Question: I am very new to WPF and cannot seem to get my form to display correctly. I expected to have 6 rows. The first three should have buttons in them and the last 3 contain further grids. I was following code from an NHibernate ebook but it does not seem to display correctly. Could someone take a look at this code and suggest any possible errors:
'''
<av:Window x:Class="Chapter2.MainWindow" xmlns="http://schemas.microsoft.com/winfx/2006/xaml/presentation" xmlns:x="http://schemas.microsoft.com/winfx/2006/xaml" xmlns:av="http://schemas.microsoft.com/winfx/2006/xaml/presentation" Title="Product Inventory" mc:Ignorable="d" xmlns:d="http://schemas.microsoft.com/expression/blend/2008" xmlns:mc="http://schemas.openxmlformats.org/markup-compatibility/2006" d:DesignHeight="493" d:DesignWidth="566" SizeToContent="WidthAndHeight">
<av:Grid>
<av:Grid.RowDefinitions>
<av:RowDefinition Height="auto" />
<av:RowDefinition Height="auto" />
<av:RowDefinition Height="auto" />
<av:RowDefinition Height="*" />
<av:RowDefinition Height="*" />
<av:RowDefinition Height="*" />
</av:Grid.RowDefinitions>
<av:Button x:Name="btnCreateDatabase" Content="Create Database" Click="BtnCreateSessionFactoryClick"/>
<av:Button x:Name="btnCreateSessionFactory" Content="Create Session Factory" Click="BtnCreateSessionFactoryClick" av:Grid.Row="1"/>
<av:Button x:Name="btnCreateSession" Content="Create Session" Click="BtnCreateSessionClick" av:Grid.Row="2" />
<av:Grid x:Name = "CategoryGrid" av:Grid.Row="3" Margin="0 10 0 0">
<av:Grid.ColumnDefinitions>
<av:ColumnDefinition Width="Auto"/>
<av:ColumnDefinition Width="*"/>
</av:Grid.ColumnDefinitions>
<av:Grid.RowDefinitions>
<av:RowDefinition Height="Auto" />
<av:RowDefinition Height="Auto" />
<av:RowDefinition Height="Auto" />
</av:Grid.RowDefinitions>
<av:TextBlock Text="Category Name:"/>
<av:TextBlock Text="Category Description:" av:Grid.Row="1"/>
<av:TextBox x:Name="txtCategoryName" av:Grid.Column="1"/>
<av:TextBox x:Name="txtCategoryDescription" av:Grid.Row="1" av:Grid.Column="1"/>
<av:Button x:Name="btnAddCategory" Content="Add Category" av:Grid.Row="2" Click="BtnAddCategoryClick" />
</av:Grid>
<av:Grid x:Name = "ProductGrid" Margin="1,0,-1,131" av:Grid.Row="4">
<av:Grid.ColumnDefinitions>
<av:ColumnDefinition Width="Auto"/>
<av:ColumnDefinition Width="*"/>
</av:Grid.ColumnDefinitions>
<av:Grid.RowDefinitions>
<av:RowDefinition Height="Auto" />
<av:RowDefinition Height="Auto" />
<av:RowDefinition Height="Auto" />
</av:Grid.RowDefinitions>
<av:TextBlock Text="Category Name:"/>
<av:TextBlock Text="Category Description:" av:Grid.Row="1"/>
<av:TextBox x:Name="txtProductName" av:Grid.Column="1"/>
<av:TextBox x:Name="txtProductDescription" av:Grid.Row="1" av:Grid.Column="1"/>
<av:Button x:Name="btnAddProduct" Content="Add Product" av:Grid.Row="2" Click="BtnAddCategoryClick" />
</av:Grid>
<av:Grid x:Name = "LoadCategoryGrid" av:Grid.Row="5" Margin="1,0,-1,0" >
<av:Grid.ColumnDefinitions>
<av:ColumnDefinition Width="278"/>
<av:ColumnDefinition Width="265"/>
</av:Grid.ColumnDefinitions>
<av:Grid.RowDefinitions>
<av:RowDefinition Height="Auto" />
</av:Grid.RowDefinitions>
<av:Button x:Name="btnLoadCategories" Content="Load Categories" VerticalAlignment="Top" Click="BtnLoadCategoriesClick" Margin="0,188,186,0" />
<av:ListBox x:Name="lstCategories" Margin="52,188,-55,-10" av:Grid.Column="1" />
</av:Grid>
</av:Grid>
'''

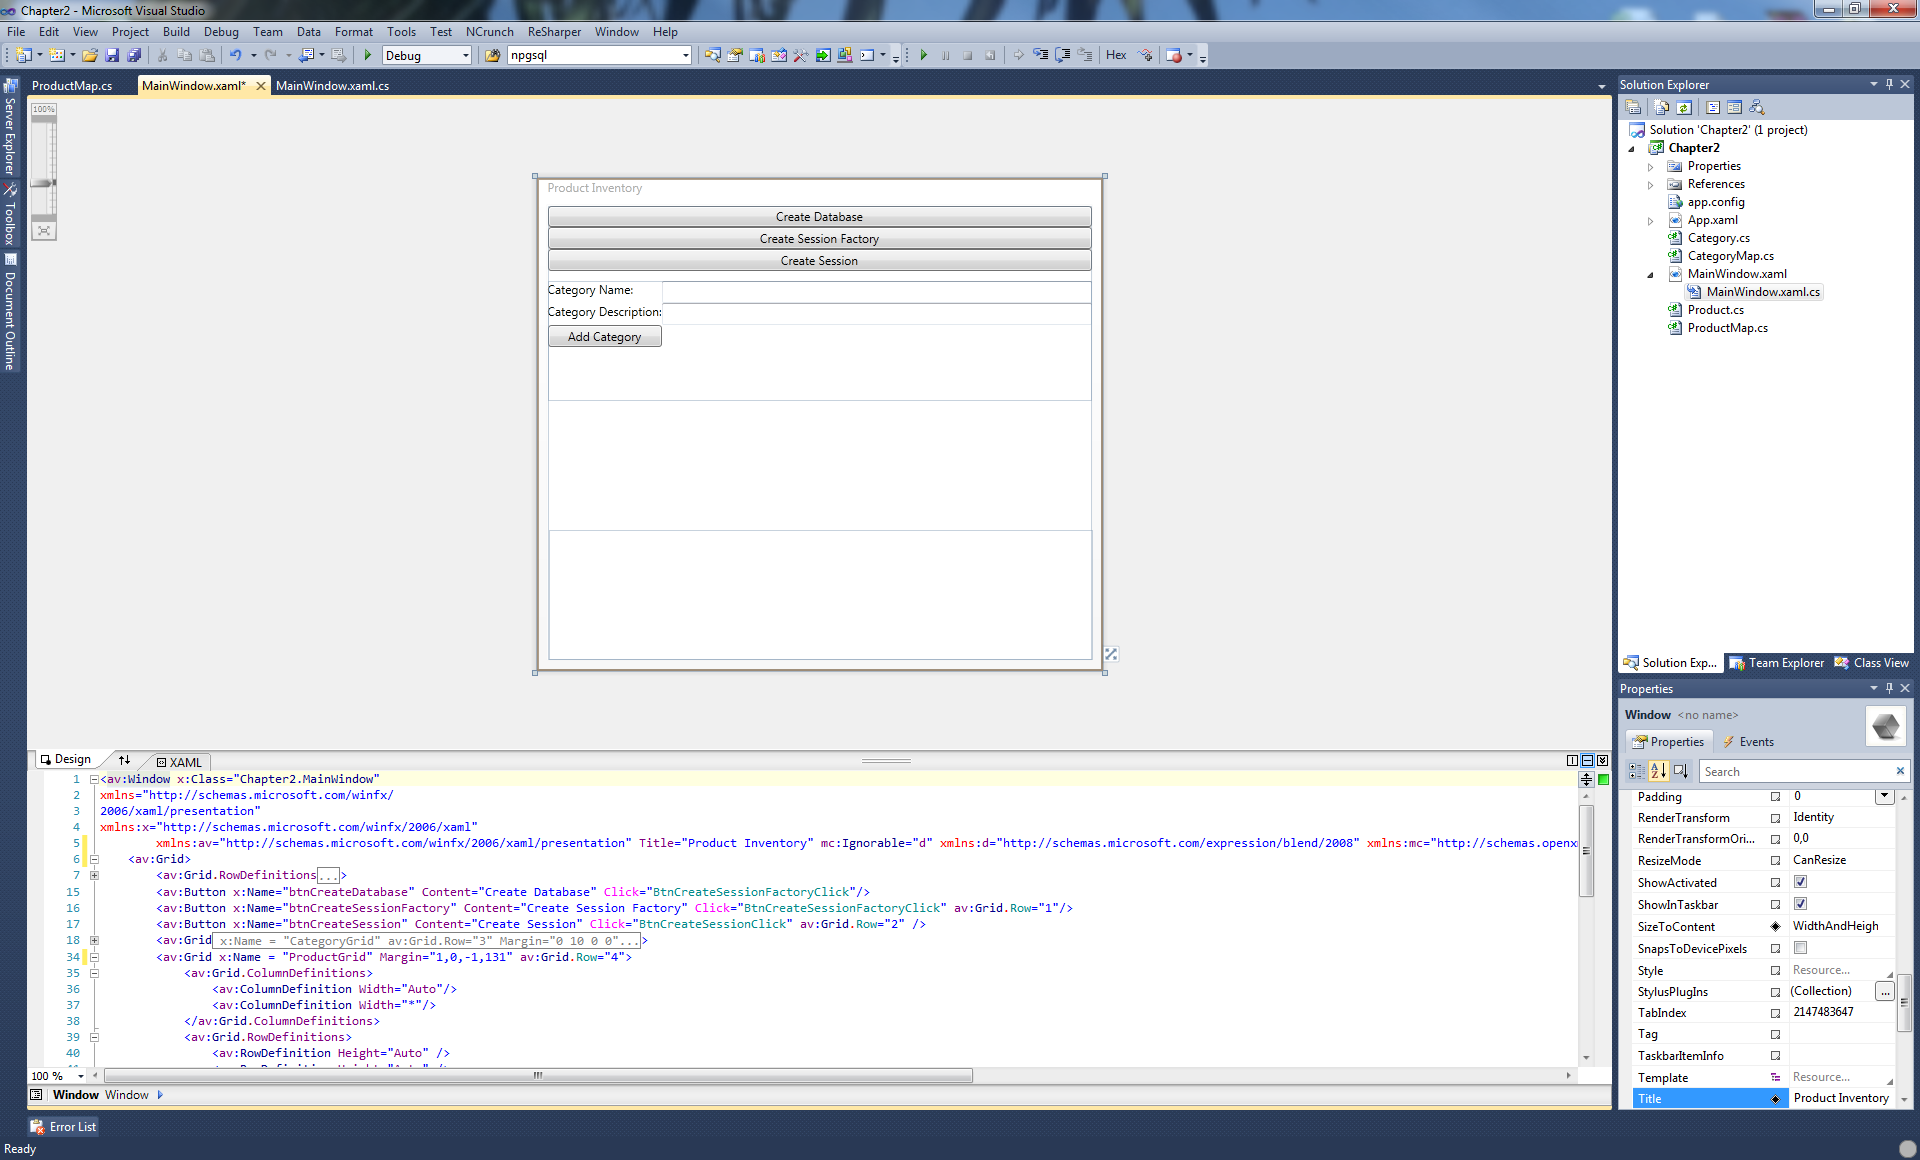
Answer: Other than the stray double definition of 'Grid.Row="5"' and 'Grid.RowSpan="2"' with only one row defined, both of which you have now fixed, the only other code that would affect the positioning is all the spurious 'Margin' values.
Other than that the XAML looks fine.